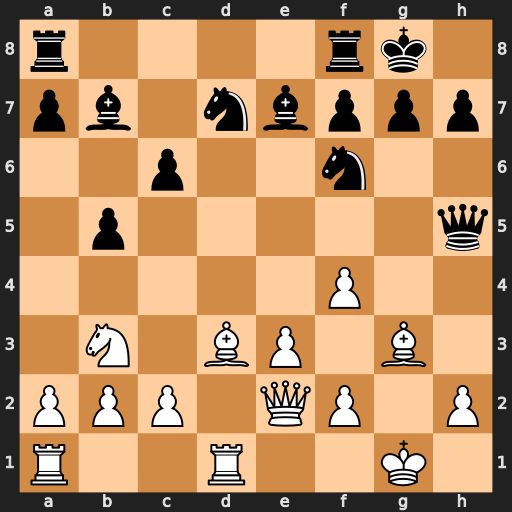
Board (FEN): r4rk1/pb1nbppp/2p2n2/1p5q/5P2/1N1BP1B1/PPP1QP1P/R2R2K1
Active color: w
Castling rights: -
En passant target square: -
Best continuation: Qxh5 Nxh5 Bxh7+ Kxh7 Rxd7 Bf6 Rxb7